Interaction volume radius: 10 \u00c5
Interaction volume height: 30 \u00c5
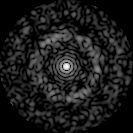
Disorder parameter: 0.8388